Question: I am trying to capture the event each time a tab bar button is pressed and have added 'UITabBarControllerDelegate' in the 'AppDelegate.h' the below function to 'AppDelegate.m' file but its not getting called. I have also connected 'tabBarController' delegate to First Responder in the IB
Could anyone here help me fix this problem for me please?
// AppDelegate.h
'@interface AppDelegate : UIResponder <UIApplicationDelegate, UITabBarControllerDelegate>'
// AppDelegate.m
'''
- (void)tabBarController:(UITabBarController *)tabBarController didSelectViewController:(UIViewController *)viewController
{
NSLog(@"Touched Tab
");
}
'''

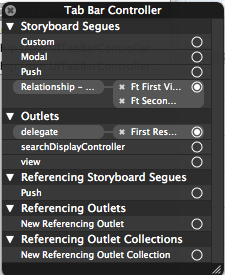
Answer: All it needed was two lines in the below function to make the delegate work. Hope it saves time and frustration for someone.
// AppDelegate.m
'''
- (BOOL)application:(UIApplication *)application didFinishLaunchingWithOptions:(NSDictionary *)launchOptions
'''
{
'''
self.m_pTabBarController = (UITabBarController *)self.window.rootViewController;
self.m_pTabBarController.delegate = self;
return YES;
'''
}
// AppDelegate.h
'''
@interface ftAppDelegate : UIResponder <UIApplicationDelegate, UITabBarControllerDelegate>{
IBOutlet UITabBarController *m_pTabBarController;
'''
}
@property (strong, nonatomic) UIWindow *window;
@property (nonatomic, retain) IBOutlet UITabBarController *m_pTabBarController;
@end